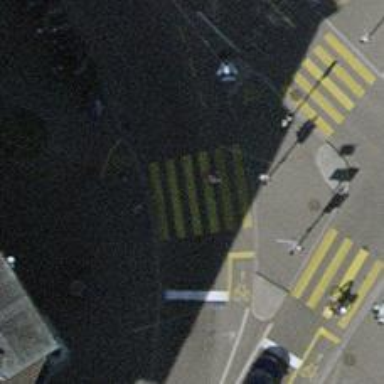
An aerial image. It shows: Road with traffic signals and zebra crossing with traffic signals.